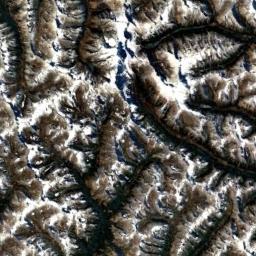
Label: snowberg